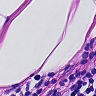
Metastatic tissue present: no